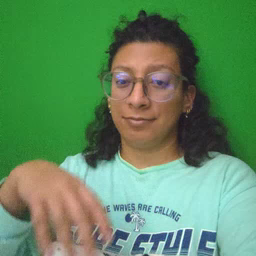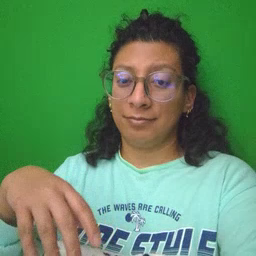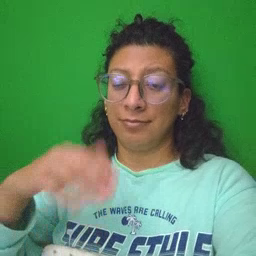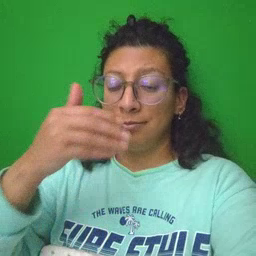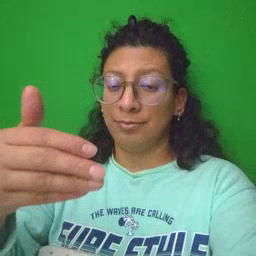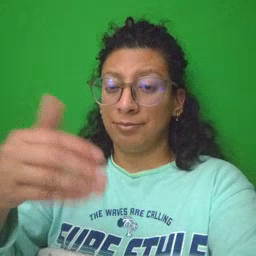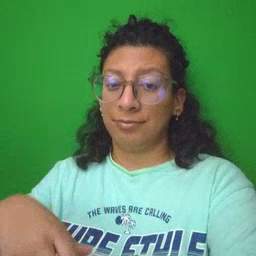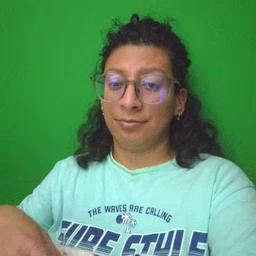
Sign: close